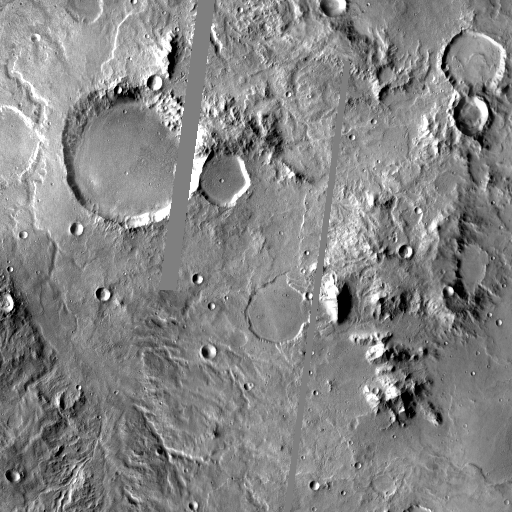
Crater classes present: Background, Other, Buried